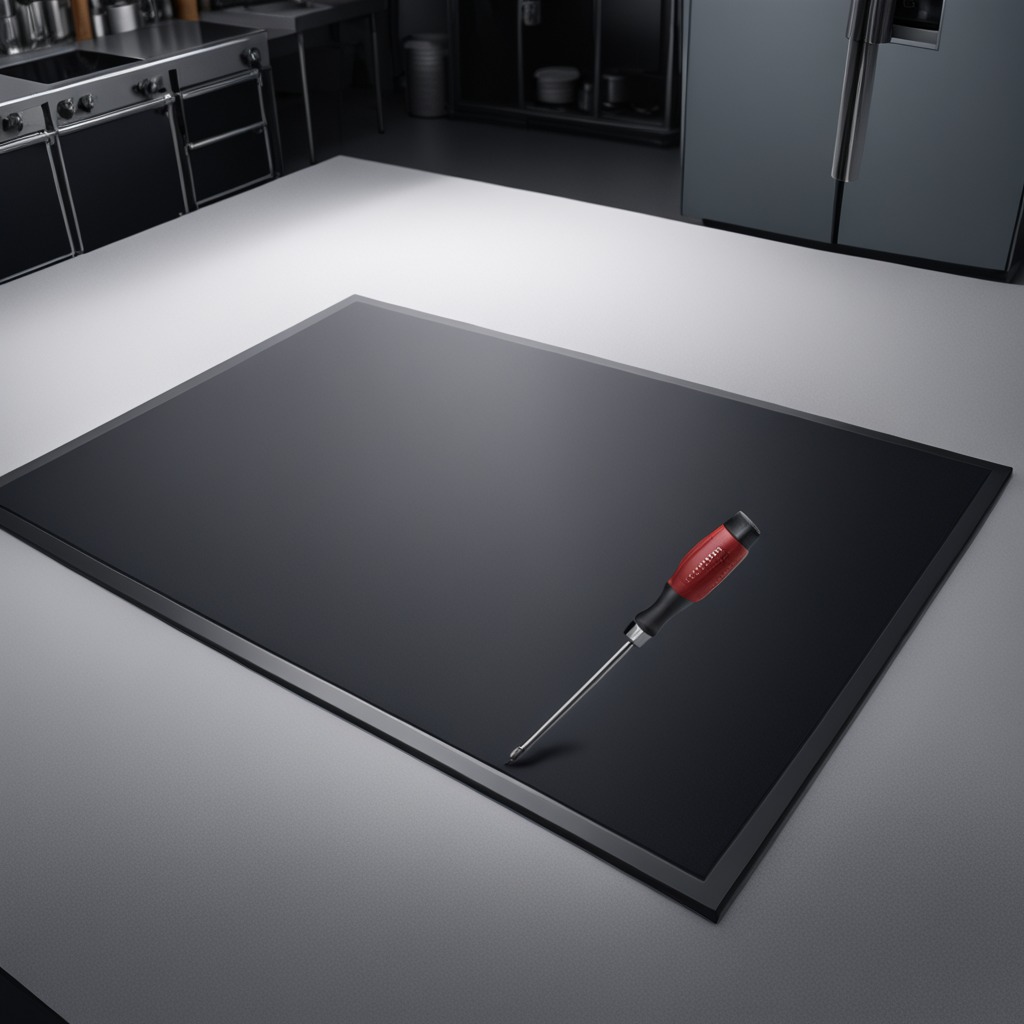
A screwdriver lying on a clean granite tabletop inside a workshop under bright overhead lighting crisp shadows high clarity worn but beneath the mat